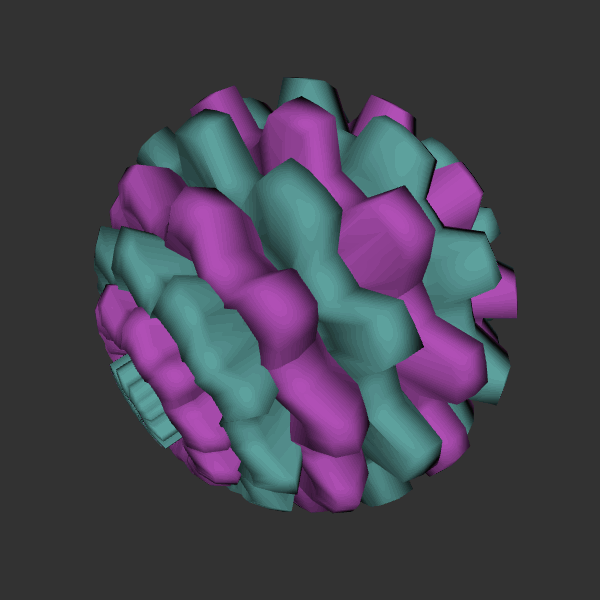
Background: dark